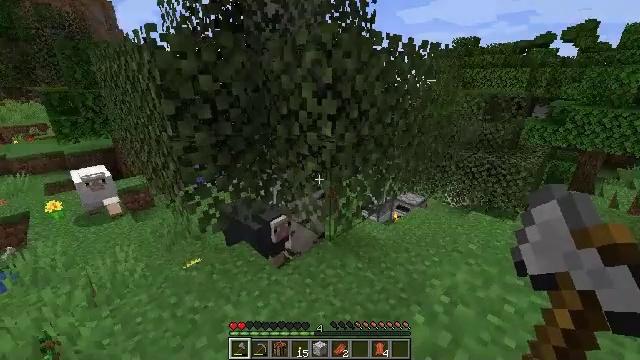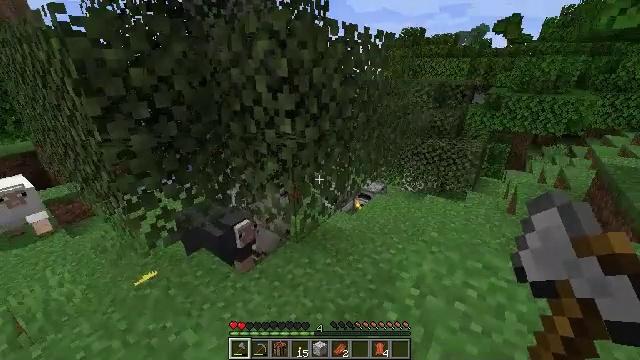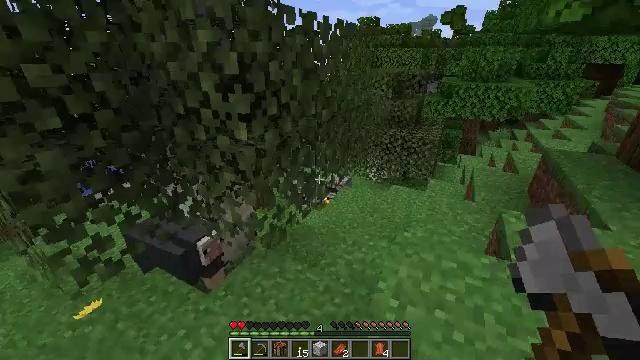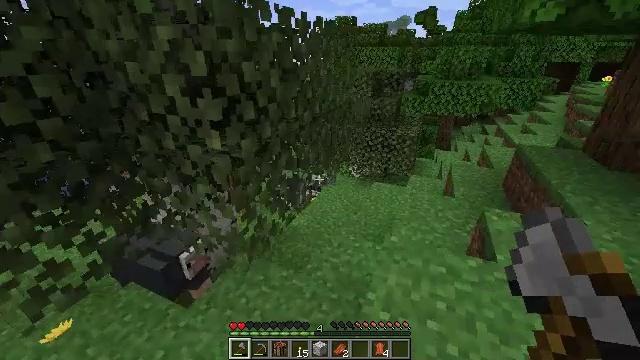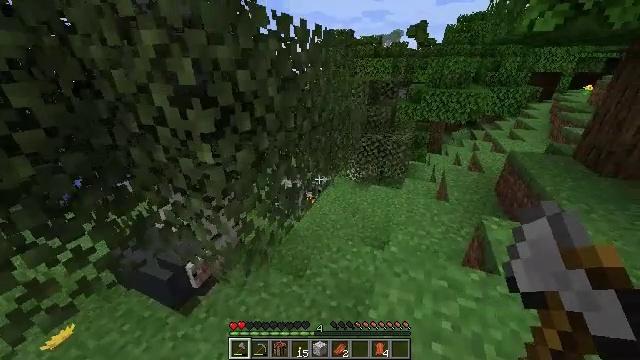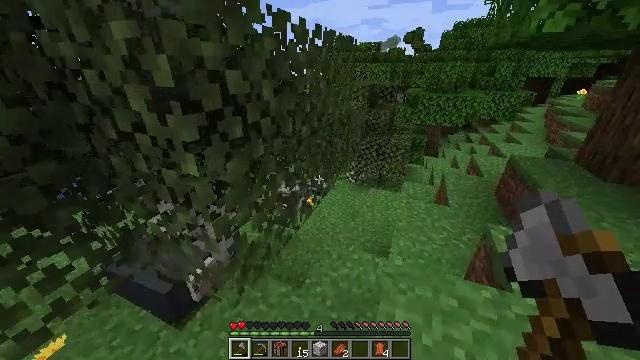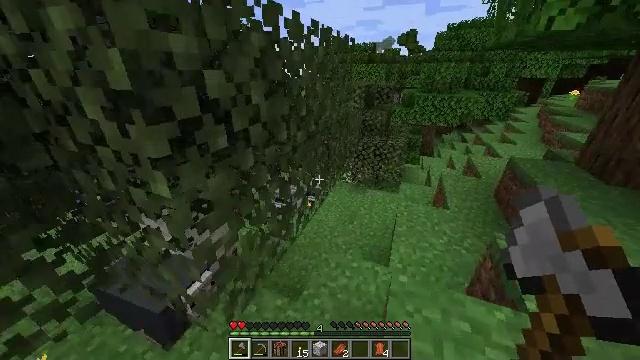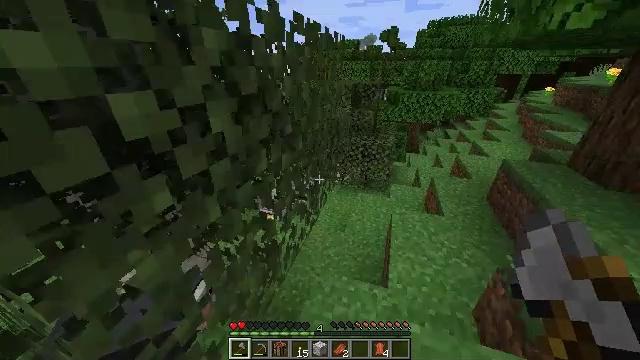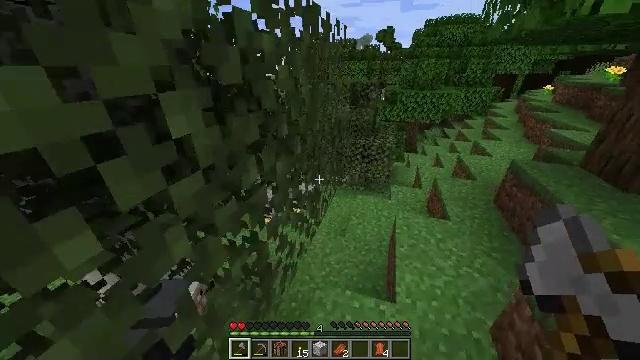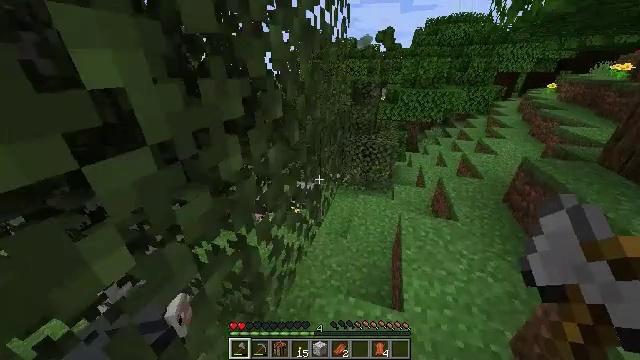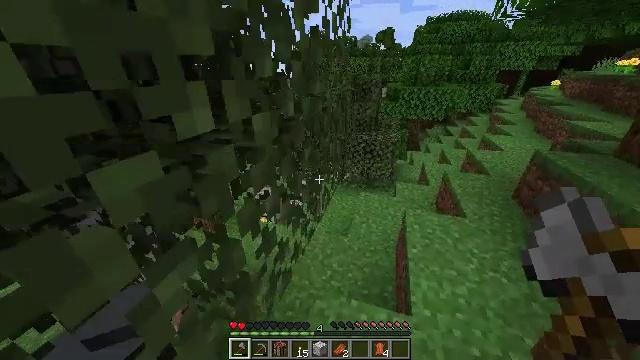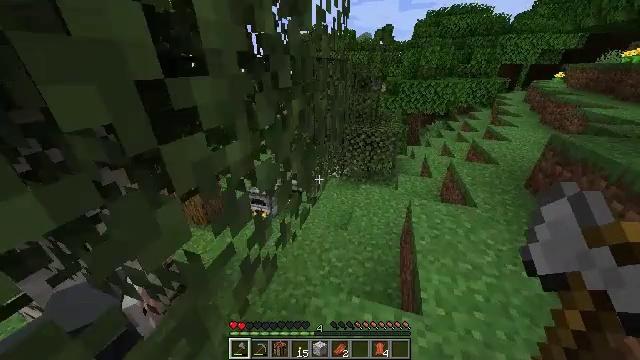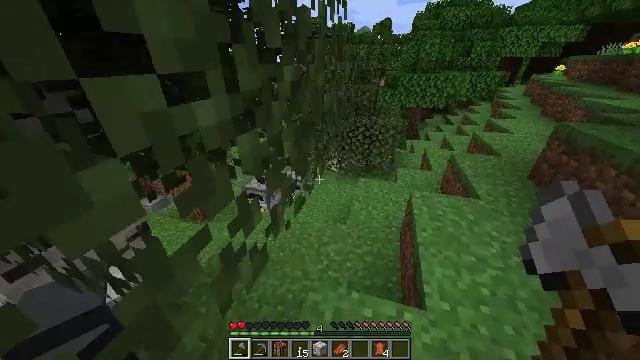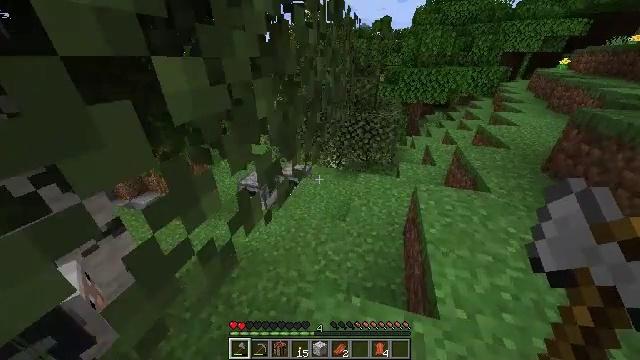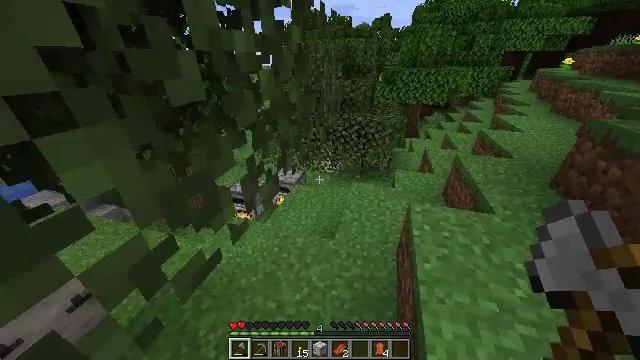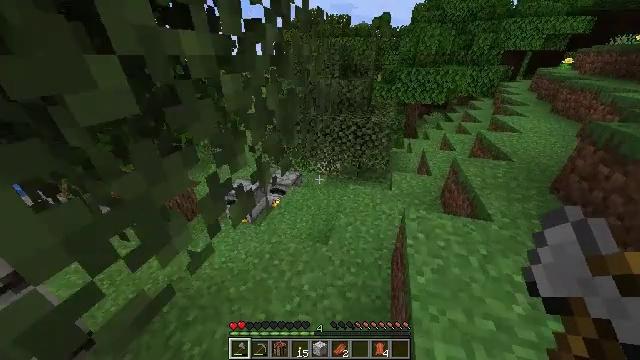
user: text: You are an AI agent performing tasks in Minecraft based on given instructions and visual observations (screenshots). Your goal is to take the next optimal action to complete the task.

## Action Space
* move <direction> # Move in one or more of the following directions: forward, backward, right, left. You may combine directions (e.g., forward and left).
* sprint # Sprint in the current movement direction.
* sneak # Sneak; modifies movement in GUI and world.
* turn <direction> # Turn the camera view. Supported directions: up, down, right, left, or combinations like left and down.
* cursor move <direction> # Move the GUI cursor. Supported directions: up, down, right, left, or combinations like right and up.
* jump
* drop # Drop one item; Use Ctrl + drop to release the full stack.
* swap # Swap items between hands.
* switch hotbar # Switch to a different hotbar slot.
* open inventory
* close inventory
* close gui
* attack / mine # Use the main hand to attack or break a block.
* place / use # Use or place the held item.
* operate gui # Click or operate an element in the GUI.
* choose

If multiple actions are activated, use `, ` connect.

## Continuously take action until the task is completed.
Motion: motion action
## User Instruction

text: craft item air
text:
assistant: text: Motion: move forward, turn right and down
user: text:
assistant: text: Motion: move forward, sprint, turn right and down
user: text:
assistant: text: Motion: move forward, sprint, turn right
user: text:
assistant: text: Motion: move forward, sprint
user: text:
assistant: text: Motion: move forward, sprint
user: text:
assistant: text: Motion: move forward, sprint
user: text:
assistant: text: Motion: move forward, sprint, turn right
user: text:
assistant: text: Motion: move forward, sprint
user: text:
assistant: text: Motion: move forward, sprint
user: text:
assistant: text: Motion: move forward and move right, sprint
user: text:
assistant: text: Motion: move forward and move right, sprint
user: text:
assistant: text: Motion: move forward and move right, sprint, turn down
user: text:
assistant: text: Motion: move forward and move right, sprint
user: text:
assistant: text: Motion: move forward and move right, sprint
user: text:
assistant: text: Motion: move forward and move right, sprint
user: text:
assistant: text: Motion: move forward and move right
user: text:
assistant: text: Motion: move forward and move right, turn left
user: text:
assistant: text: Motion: move forward and move right
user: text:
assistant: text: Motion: move forward and move right, turn left
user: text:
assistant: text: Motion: move forward and move right, turn left
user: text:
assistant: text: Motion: move forward and move right, turn left
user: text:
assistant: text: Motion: move forward and move right, turn left
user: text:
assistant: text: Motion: move forward and move right, turn left
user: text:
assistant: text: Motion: move forward and move right, turn left
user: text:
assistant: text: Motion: move forward and move right, turn left and up
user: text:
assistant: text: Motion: move forward and move right, turn left
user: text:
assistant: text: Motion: move forward, turn left
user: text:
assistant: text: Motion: move forward, turn left
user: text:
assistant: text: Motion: move forward, turn left
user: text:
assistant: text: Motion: move forward